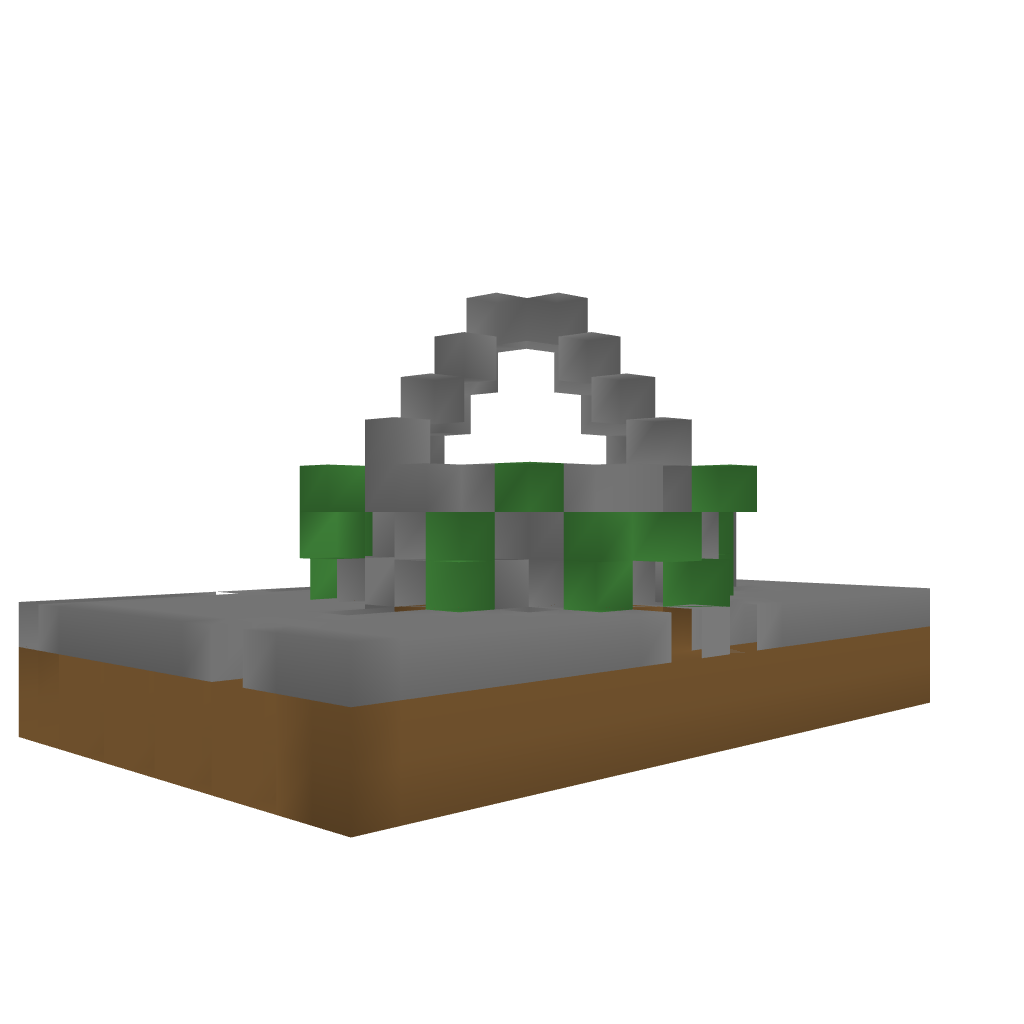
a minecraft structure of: Lost Temple [Small] bad low quality